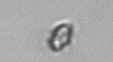
Label: Heterocapsa_rotundata